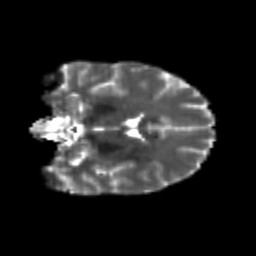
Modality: T2w
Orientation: coronal
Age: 25
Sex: female
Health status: healthy
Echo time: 0.074 s